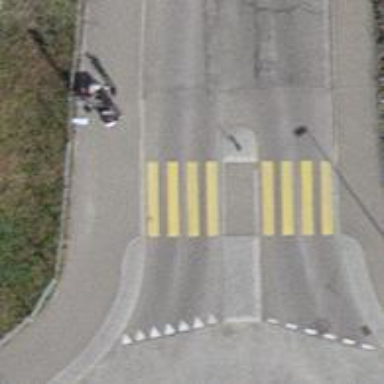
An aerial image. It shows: Uncontrolled road crossing with pedestrian island.